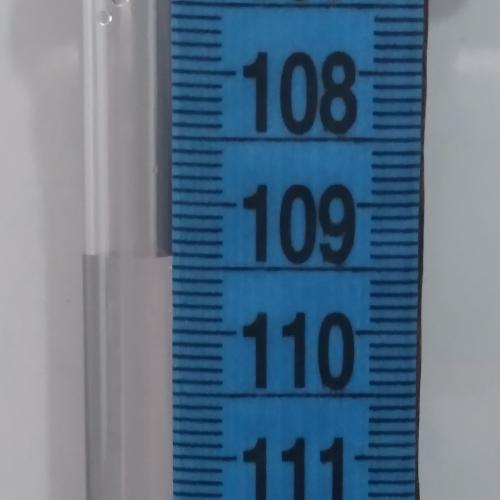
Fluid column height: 109.4 cm